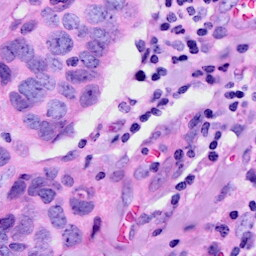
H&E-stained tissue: Breast